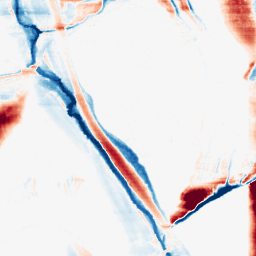
Category: morphological
Decomposition family: morphological_ellipse
Decomposition parameters: operation: average
width: 5
height: 50
Upsampling method: sinc_blackman
Upsampling parameters: scale: 2
kernel_size: 4
Upsampling scale: 2